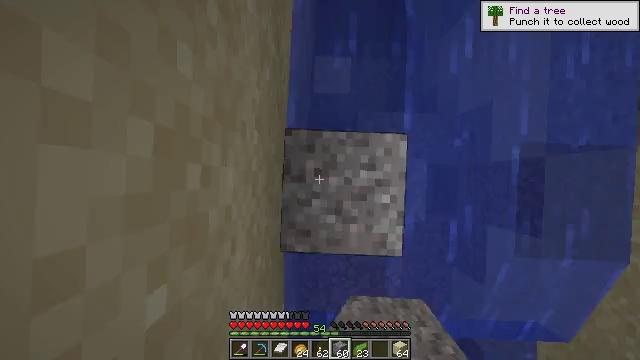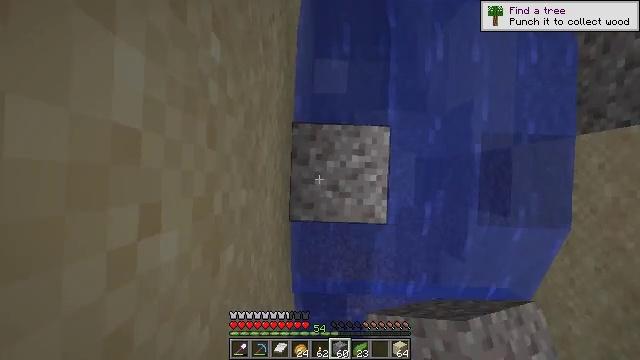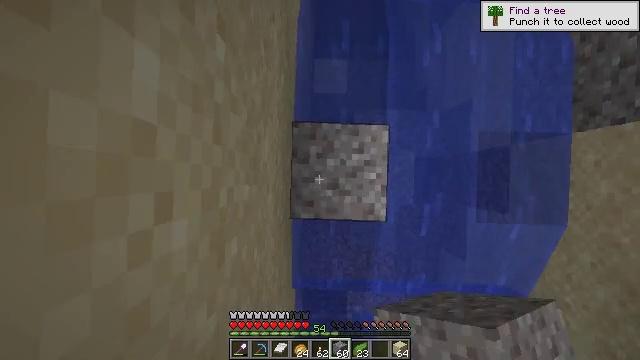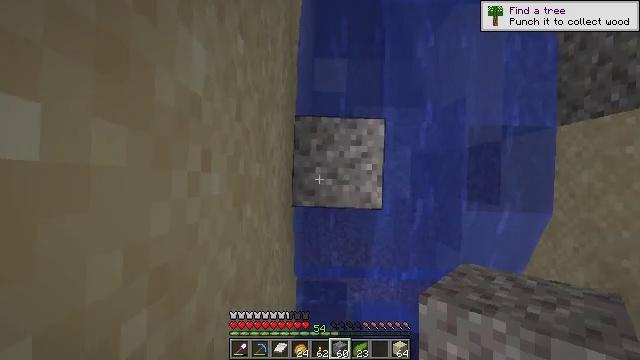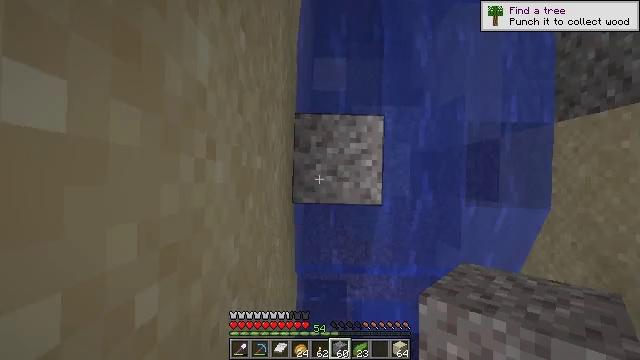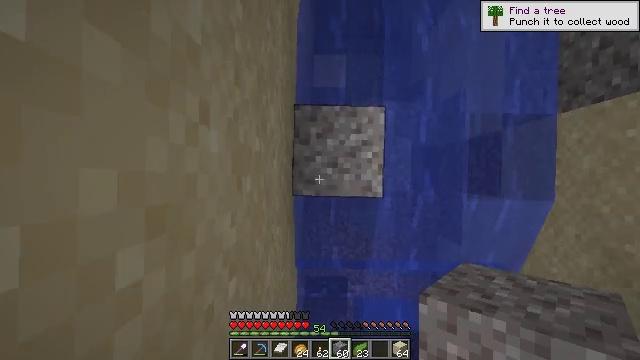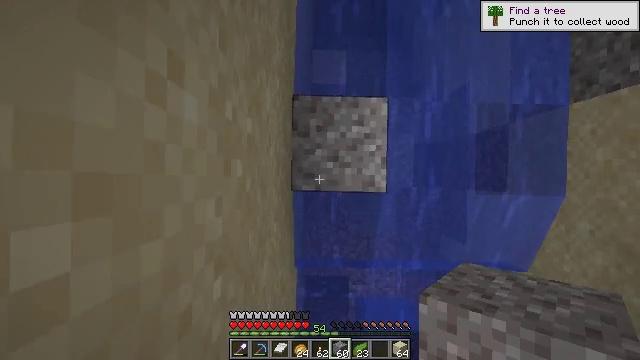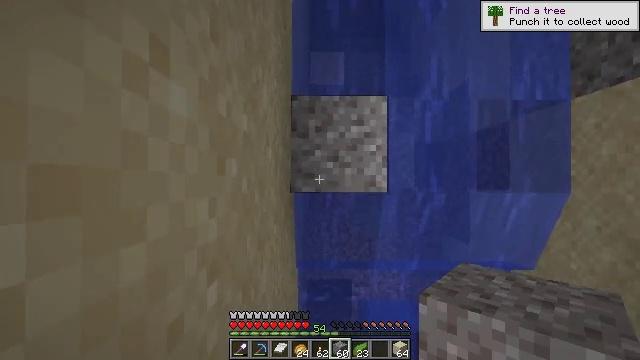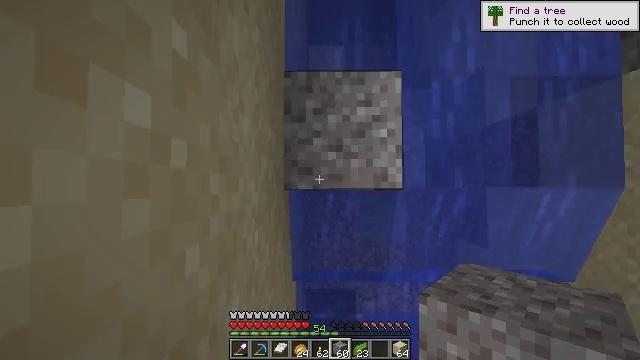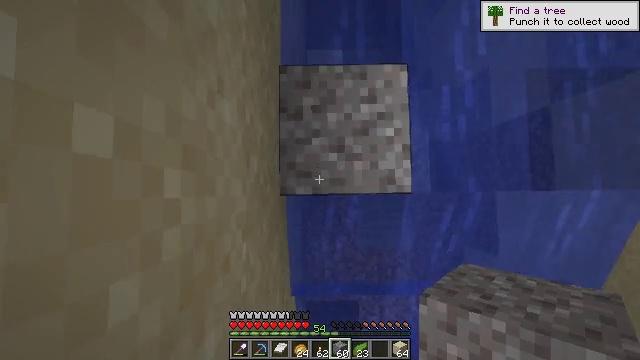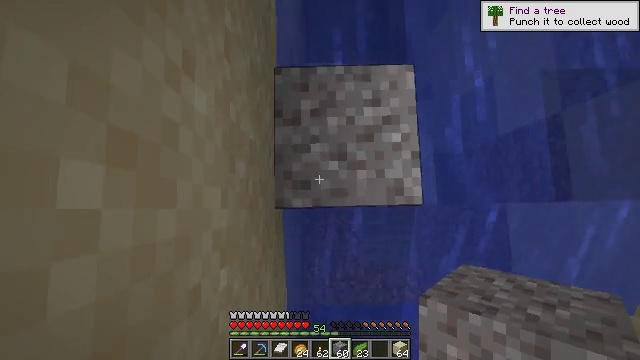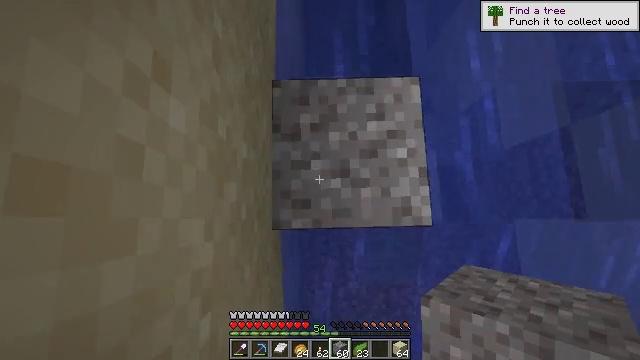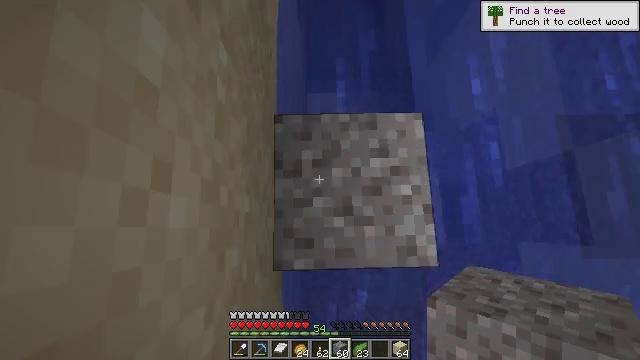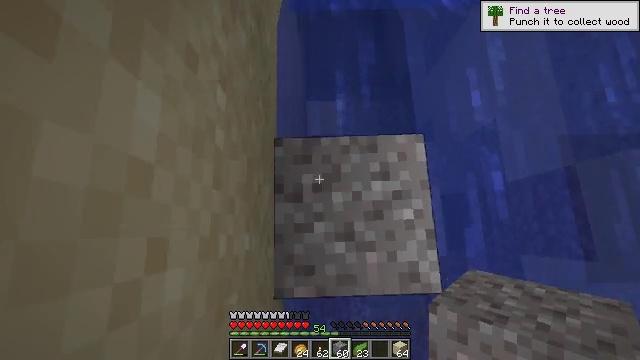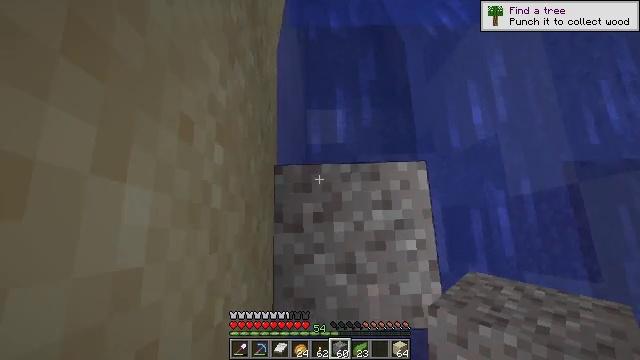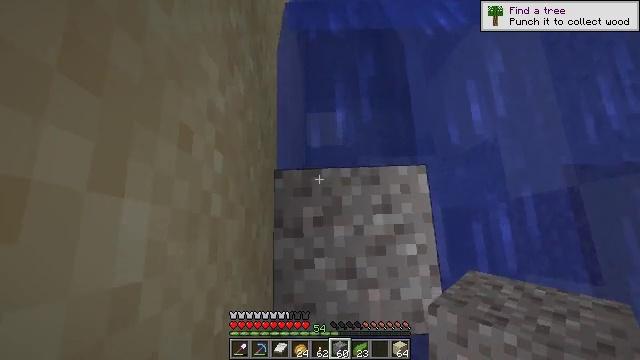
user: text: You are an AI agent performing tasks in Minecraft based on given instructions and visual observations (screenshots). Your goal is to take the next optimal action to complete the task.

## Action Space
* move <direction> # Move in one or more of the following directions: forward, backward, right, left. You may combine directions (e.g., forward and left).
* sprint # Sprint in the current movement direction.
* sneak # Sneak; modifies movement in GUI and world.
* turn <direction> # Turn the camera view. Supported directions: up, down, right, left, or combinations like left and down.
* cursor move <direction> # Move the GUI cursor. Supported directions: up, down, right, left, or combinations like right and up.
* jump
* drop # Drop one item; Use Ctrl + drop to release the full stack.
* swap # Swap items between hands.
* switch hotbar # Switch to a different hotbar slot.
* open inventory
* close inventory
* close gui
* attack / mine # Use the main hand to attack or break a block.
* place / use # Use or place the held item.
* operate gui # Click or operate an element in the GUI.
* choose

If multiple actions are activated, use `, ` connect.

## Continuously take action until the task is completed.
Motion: motion action
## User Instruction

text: Collect the wet sponge after mining.
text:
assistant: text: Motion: use / place, jump
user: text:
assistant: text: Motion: use / place, jump
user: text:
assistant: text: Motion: jump
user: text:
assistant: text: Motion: jump
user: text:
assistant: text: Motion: jump
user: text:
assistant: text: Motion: no_op
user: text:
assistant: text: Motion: turn right
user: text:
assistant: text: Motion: turn up
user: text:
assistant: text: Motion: move forward, turn up
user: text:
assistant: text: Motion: move forward, turn up
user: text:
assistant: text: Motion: move forward, turn up
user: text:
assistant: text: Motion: move forward, turn up
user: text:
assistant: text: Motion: move forward
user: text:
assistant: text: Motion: no_op
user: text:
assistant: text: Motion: no_op
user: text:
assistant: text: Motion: no_op
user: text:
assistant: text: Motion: no_op
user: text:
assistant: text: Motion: no_op
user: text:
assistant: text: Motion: no_op
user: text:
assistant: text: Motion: no_op
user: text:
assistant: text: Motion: no_op
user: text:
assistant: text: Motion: turn right and up
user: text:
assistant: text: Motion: turn right and up
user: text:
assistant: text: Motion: turn right and up
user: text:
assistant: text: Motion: turn right and up
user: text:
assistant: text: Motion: turn up
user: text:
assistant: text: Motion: turn up
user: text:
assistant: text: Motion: turn up
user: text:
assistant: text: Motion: no_op
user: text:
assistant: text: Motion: turn up